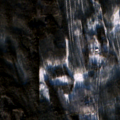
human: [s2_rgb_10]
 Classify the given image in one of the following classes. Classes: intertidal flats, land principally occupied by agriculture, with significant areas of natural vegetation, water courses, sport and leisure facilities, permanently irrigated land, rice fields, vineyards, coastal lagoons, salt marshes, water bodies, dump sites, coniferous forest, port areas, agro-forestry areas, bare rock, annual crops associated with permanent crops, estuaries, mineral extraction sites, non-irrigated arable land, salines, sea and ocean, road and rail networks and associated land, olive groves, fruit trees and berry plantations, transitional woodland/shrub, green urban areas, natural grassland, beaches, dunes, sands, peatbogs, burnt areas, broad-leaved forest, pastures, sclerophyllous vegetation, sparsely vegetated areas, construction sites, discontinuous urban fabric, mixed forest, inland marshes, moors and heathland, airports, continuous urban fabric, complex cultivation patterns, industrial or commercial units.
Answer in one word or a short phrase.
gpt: coniferous forest, mixed forest